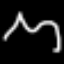
Label: squiggle